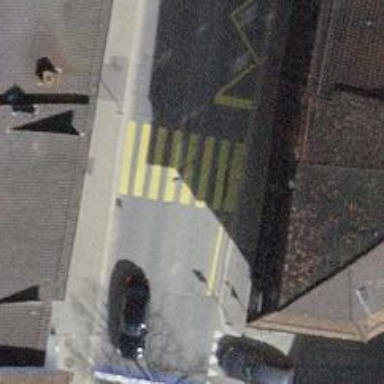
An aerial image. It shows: Uncontrolled zebra crossing on the road.